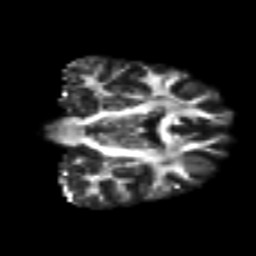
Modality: FA
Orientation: coronal
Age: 27
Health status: ill
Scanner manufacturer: philips
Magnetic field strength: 3 T
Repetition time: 9 s
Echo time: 0.127 s